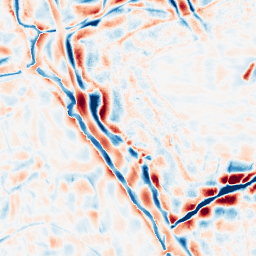
Category: wavelet
Decomposition family: wavelet_biorthogonal
Decomposition parameters: wavelet: bior5.5
level: 4
Upsampling method: quintic
Upsampling parameters: scale: 4
Upsampling scale: 4